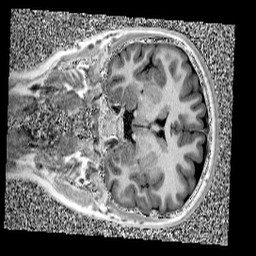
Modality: UNIT1
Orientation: coronal
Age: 14
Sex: female
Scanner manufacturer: siemens
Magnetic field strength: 3 T
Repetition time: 4 s
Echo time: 0.00299 s